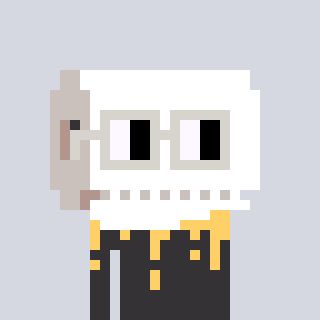
a pixel art character with square light gray glasses, a toiletpaper-full-shaped head and a grayscale-colored body on a cool background